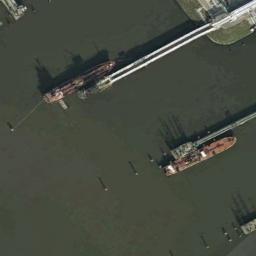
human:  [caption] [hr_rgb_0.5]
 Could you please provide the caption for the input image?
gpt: The two orange ships are docked at the dock and the water is dark green .

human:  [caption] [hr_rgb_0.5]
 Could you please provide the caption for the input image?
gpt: There are two ships in the green water on the shore .

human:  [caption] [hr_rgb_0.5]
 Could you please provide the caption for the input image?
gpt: There are several ships at sea .

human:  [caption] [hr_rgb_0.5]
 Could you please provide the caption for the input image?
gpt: Two orange tankers docked at the dock .

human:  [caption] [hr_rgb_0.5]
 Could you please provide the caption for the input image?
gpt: There are two ships at the harbor .